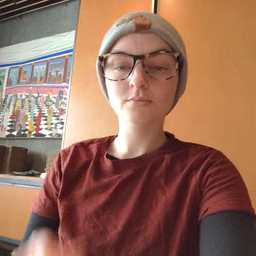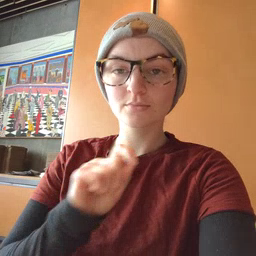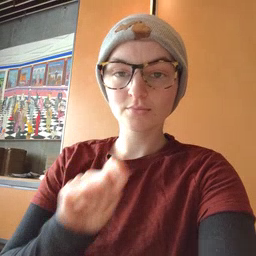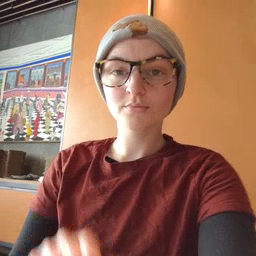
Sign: pen